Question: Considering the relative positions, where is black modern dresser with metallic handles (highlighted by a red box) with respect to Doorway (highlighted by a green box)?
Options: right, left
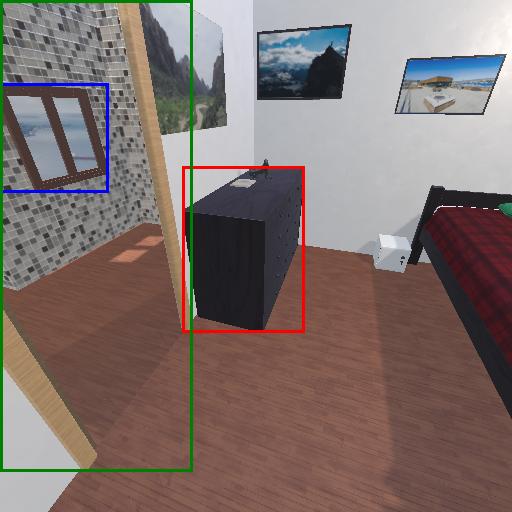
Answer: right